Field crop: tomato
Growth stage: 1
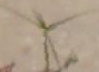
Species: cyperus